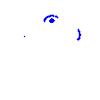
Particle: electron